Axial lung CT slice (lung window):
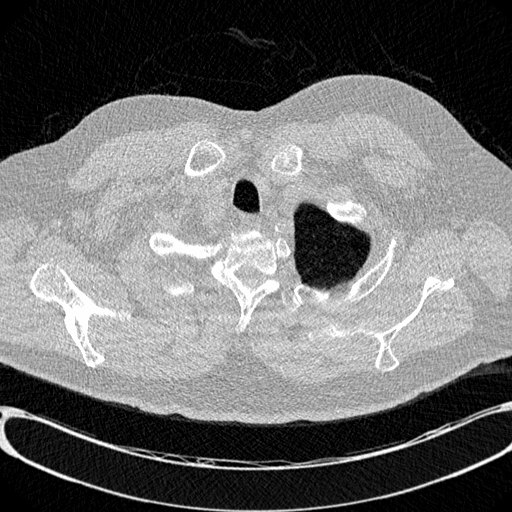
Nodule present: no